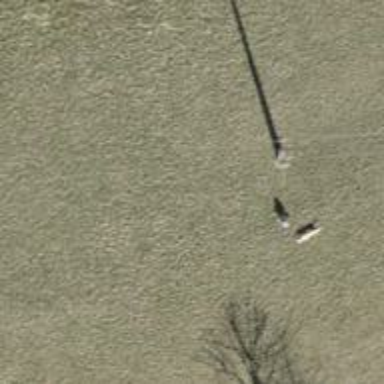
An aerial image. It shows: Power pole.